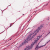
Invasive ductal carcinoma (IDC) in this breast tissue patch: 0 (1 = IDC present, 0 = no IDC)